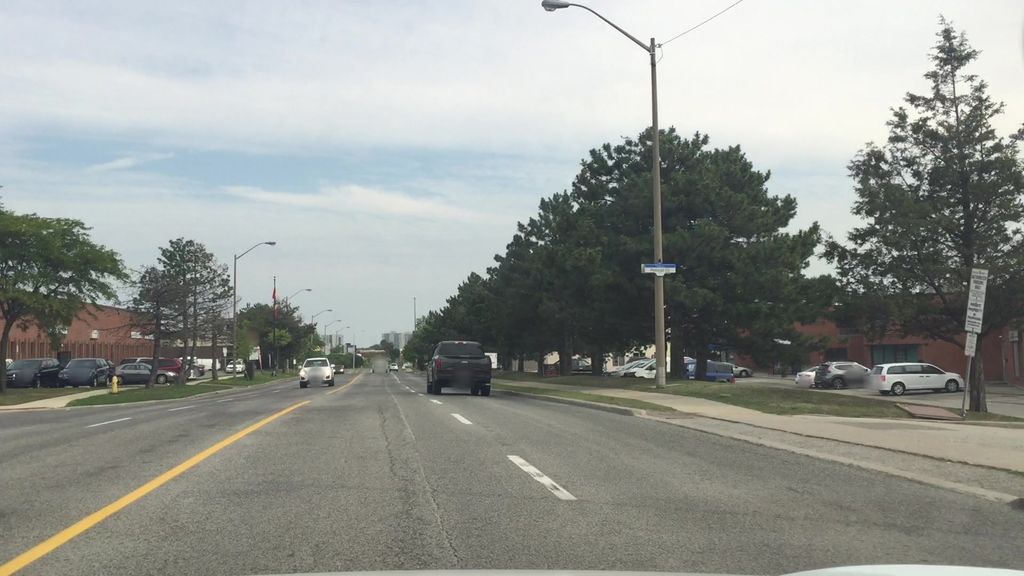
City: toronto